Question: After successfully able to run a WAR through jetty, I am trying to embed jetty server into my web-application. It is a normal java application consisting servlet. I have used exploded WAR directory (WARless).
But I get the following exception.
'''
2014-02-22 16:27:08.271:INFO:oejw.StandardDescriptorProcessor:NO JSP Support for /, did not find org.apache.jasper.servlet.JspServlet
2014-02-22 16:27:08.319:WARN:oejs.Holder:
java.lang.ClassNotFoundException: ClientServlet
at java.net.URLClassLoader$1.run(Unknown Source)
at java.net.URLClassLoader$1.run(Unknown Source)
at java.security.AccessController.doPrivileged(Native Method)
at java.net.URLClassLoader.findClass(Unknown Source)
at org.eclipse.jetty.webapp.WebAppClassLoader.loadClass(WebAppClassLoader.java:421)
at org.eclipse.jetty.webapp.WebAppClassLoader.loadClass(WebAppClassLoader.java:383)
at org.eclipse.jetty.util.Loader.loadClass(Loader.java:100)
at org.eclipse.jetty.util.Loader.loadClass(Loader.java:79)
at org.eclipse.jetty.servlet.Holder.doStart(Holder.java:107)
at org.eclipse.jetty.servlet.ServletHolder.doStart(ServletHolder.java:298)
at org.eclipse.jetty.util.component.AbstractLifeCycle.start(AbstractLifeCycle.java:64)
at org.eclipse.jetty.servlet.ServletHandler.initialize(ServletHandler.java:791)
at org.eclipse.jetty.servlet.ServletContextHandler.startContext(ServletContextHandler.java:265)
at org.eclipse.jetty.webapp.WebAppContext.startContext(WebAppContext.java:1242)
at org.eclipse.jetty.server.handler.ContextHandler.doStart(ContextHandler.java:717)
at org.eclipse.jetty.webapp.WebAppContext.doStart(WebAppContext.java:494)
at org.eclipse.jetty.util.component.AbstractLifeCycle.start(AbstractLifeCycle.java:64)
at org.eclipse.jetty.server.handler.HandlerWrapper.doStart(HandlerWrapper.java:95)
at org.eclipse.jetty.server.Server.doStart(Server.java:282)
at org.eclipse.jetty.util.component.AbstractLifeCycle.start(AbstractLifeCycle.java:64)
at com.jetty.RunJetty.main(RunJetty.java:24)
2014-02-22 16:27:08.321:WARN:/:unavailable
'''
Embedded jetty Server code
'''
package com.jetty;
import org.eclipse.jetty.server.Server;
import org.eclipse.jetty.webapp.WebAppContext;
public class RunJetty {
public RunJetty() {
}
public static void main(String[] args) {
Server server=new Server(8080);
WebAppContext wac = new WebAppContext();
wac.setResourceBase("C:/Users/User/j2ee/workspace/CLient1");
wac.setDescriptor("C:/Users/User/j2ee/workspace/CLient1/WebContent/WEB-INF/web.xml");
wac.setContextPath("/");
wac.setParentLoaderPriority(true);
server.setHandler(wac);
try {
server.start();
server.join();
} catch (Exception e) {
// TODO Auto-generated catch block
e.printStackTrace();
}
}
}
'''
Servlet Code
'''
package com.jetty;
import java.io.IOException;
import javax.servlet.ServletException;
import javax.servlet.http.HttpServlet;
import javax.servlet.http.HttpServletRequest;
import javax.servlet.http.HttpServletResponse;
import org.omg.CORBA.RepositoryIdHelper;
public class ClientServlet extends HttpServlet {
private static final long serialVersionUID = 8120079003868426157L;
private String greeting="Hello World";
public ClientServlet(){}
public ClientServlet(String greeting)
{
this.greeting=greeting;
}
protected void doGet(HttpServletRequest request, HttpServletResponse response) throws ServletException, IOException
{
response.setContentType("text/html");
response.setStatus(HttpServletResponse.SC_OK);
response.getWriter().println("<h1>"+greeting+"</h1>");
}
}
'''
web.xml
'''
<?xml version="1.0" encoding="UTF-8"?>
<web-app xmlns:xsi="http://www.w3.org/2001/XMLSchema-instance" xmlns="http://java.sun.com/xml/ns/javaee" xsi:schemaLocation="http://java.sun.com/xml/ns/javaee http://java.sun.com/xml/ns/javaee/web-app_2_5.xsd" id="WebApp_ID" version="2.5">
<display-name>kajh</display-name>
<servlet>
<description></description>
<display-name>ClientServlet</display-name>
<servlet-name>ClientServlet</servlet-name>
<servlet-class>ClientServlet</servlet-class>
</servlet>
<servlet-mapping>
<servlet-name>ClientServlet</servlet-name>
<url-pattern>/ClientServlet</url-pattern>
</servlet-mapping>
</web-app>
'''
Additionally, I want to use response.sendRedirect in my servlet. Something like,
'''
public class ClientServlet extends HttpServlet {
/**
*
*/
private static final long serialVersionUID = 8120079003868426157L;
private String greeting="Hello World";
public ClientServlet(){}
public ClientServlet(String greeting)
{
this.greeting=greeting;
}
protected void doGet(HttpServletRequest request, HttpServletResponse response) throws ServletException, IOException
{
response.setContentType("text/html");
response.sendRedirect("http://localhost:8080/CLient1/index.html");
}
}
'''
Please help! I am stuck on this like forever.
Thank you in advance!
Also I am adding the folder structure of my application to have a better understanding

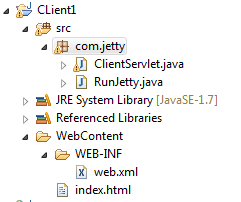
Answer: I think the servlet-class should be
'''
<servlet-class>com.jetty.ClientServlet</servlet-class>
'''
Edit: Made it show the codeformat also.